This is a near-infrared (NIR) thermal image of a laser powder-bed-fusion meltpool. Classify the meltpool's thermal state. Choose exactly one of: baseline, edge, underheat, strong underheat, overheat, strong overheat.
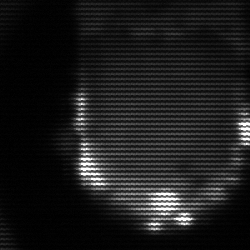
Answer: baseline